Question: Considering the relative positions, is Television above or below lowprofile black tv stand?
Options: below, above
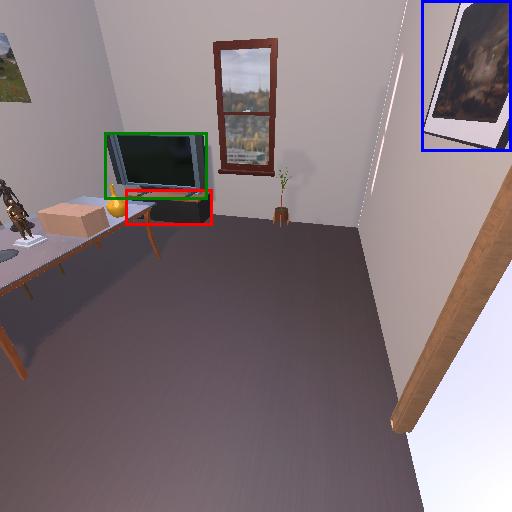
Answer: below